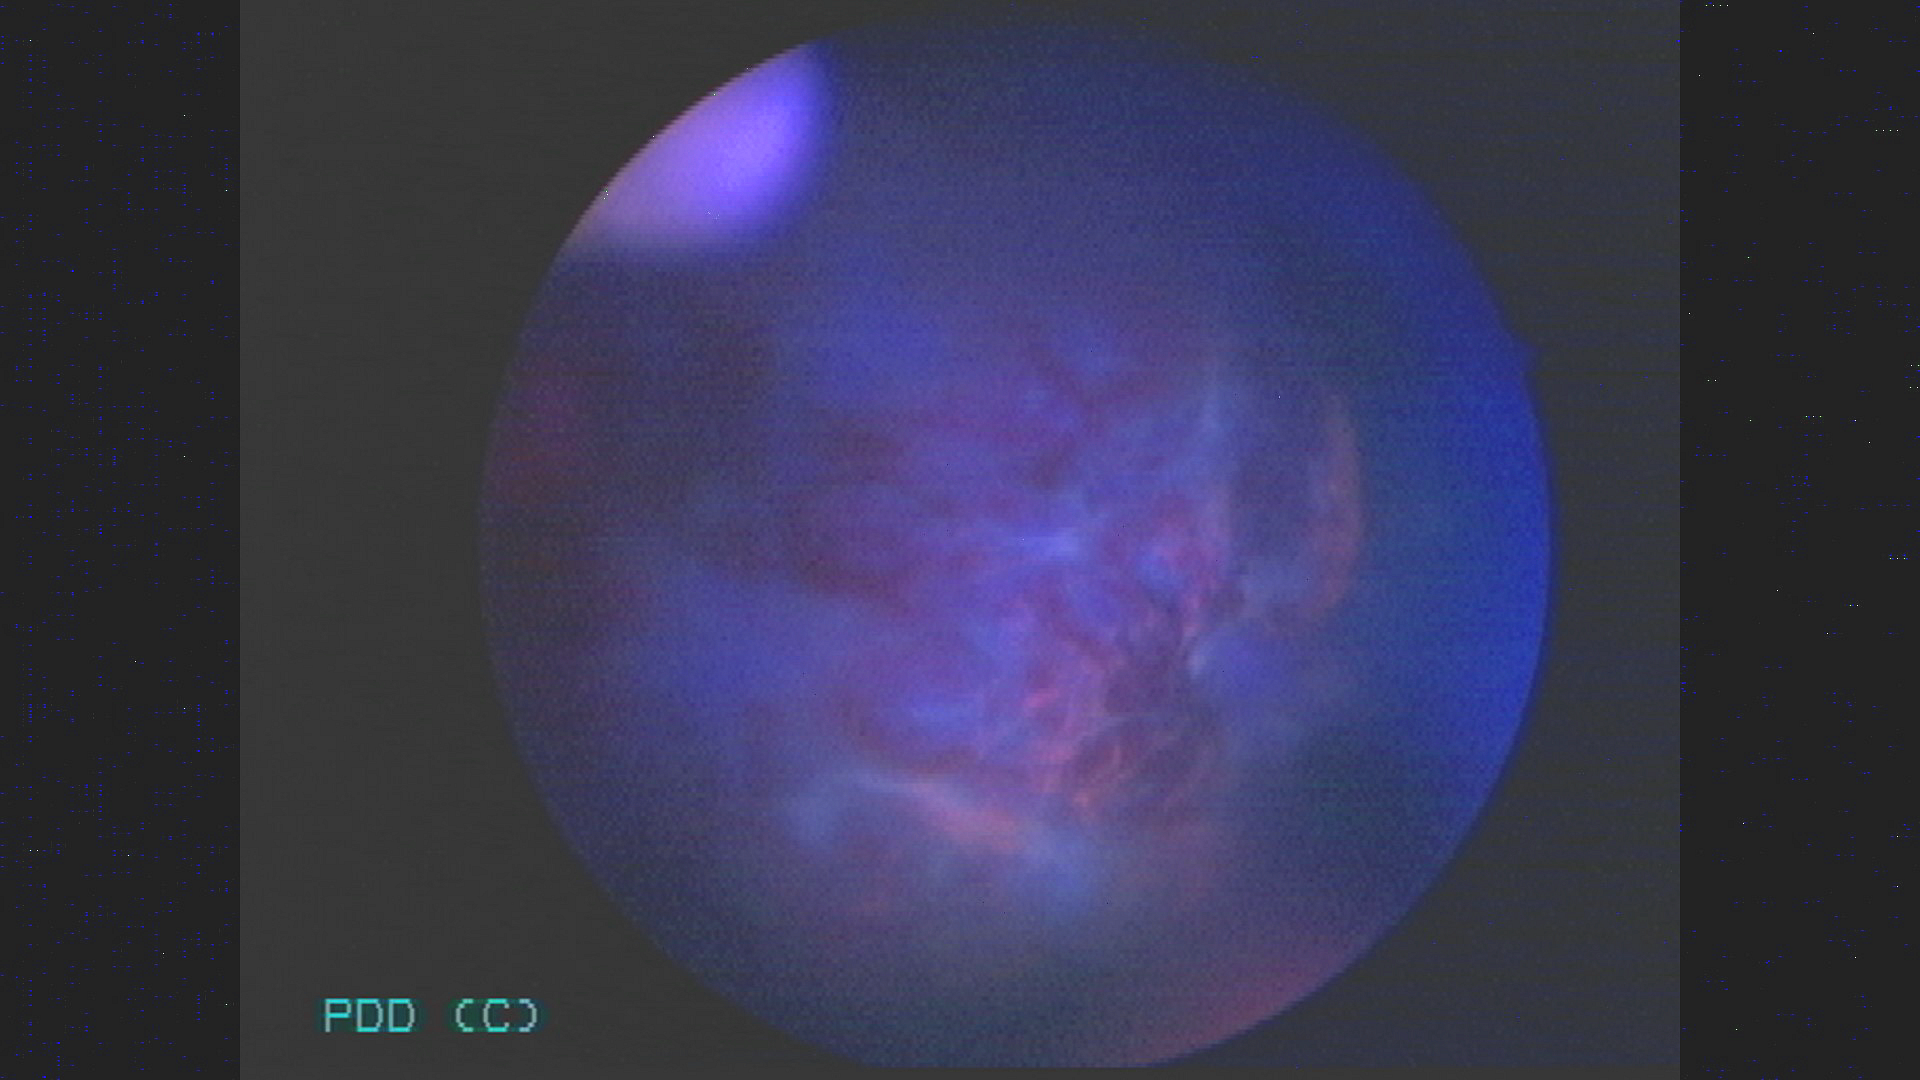
Modality: BLC
Class: Malignant
Subclass: HighGradePapillary
Lesion: L3
Stage: T2
Morphology: Non-papillary
Bladder cancer association: Yes